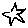
Label: star